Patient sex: M
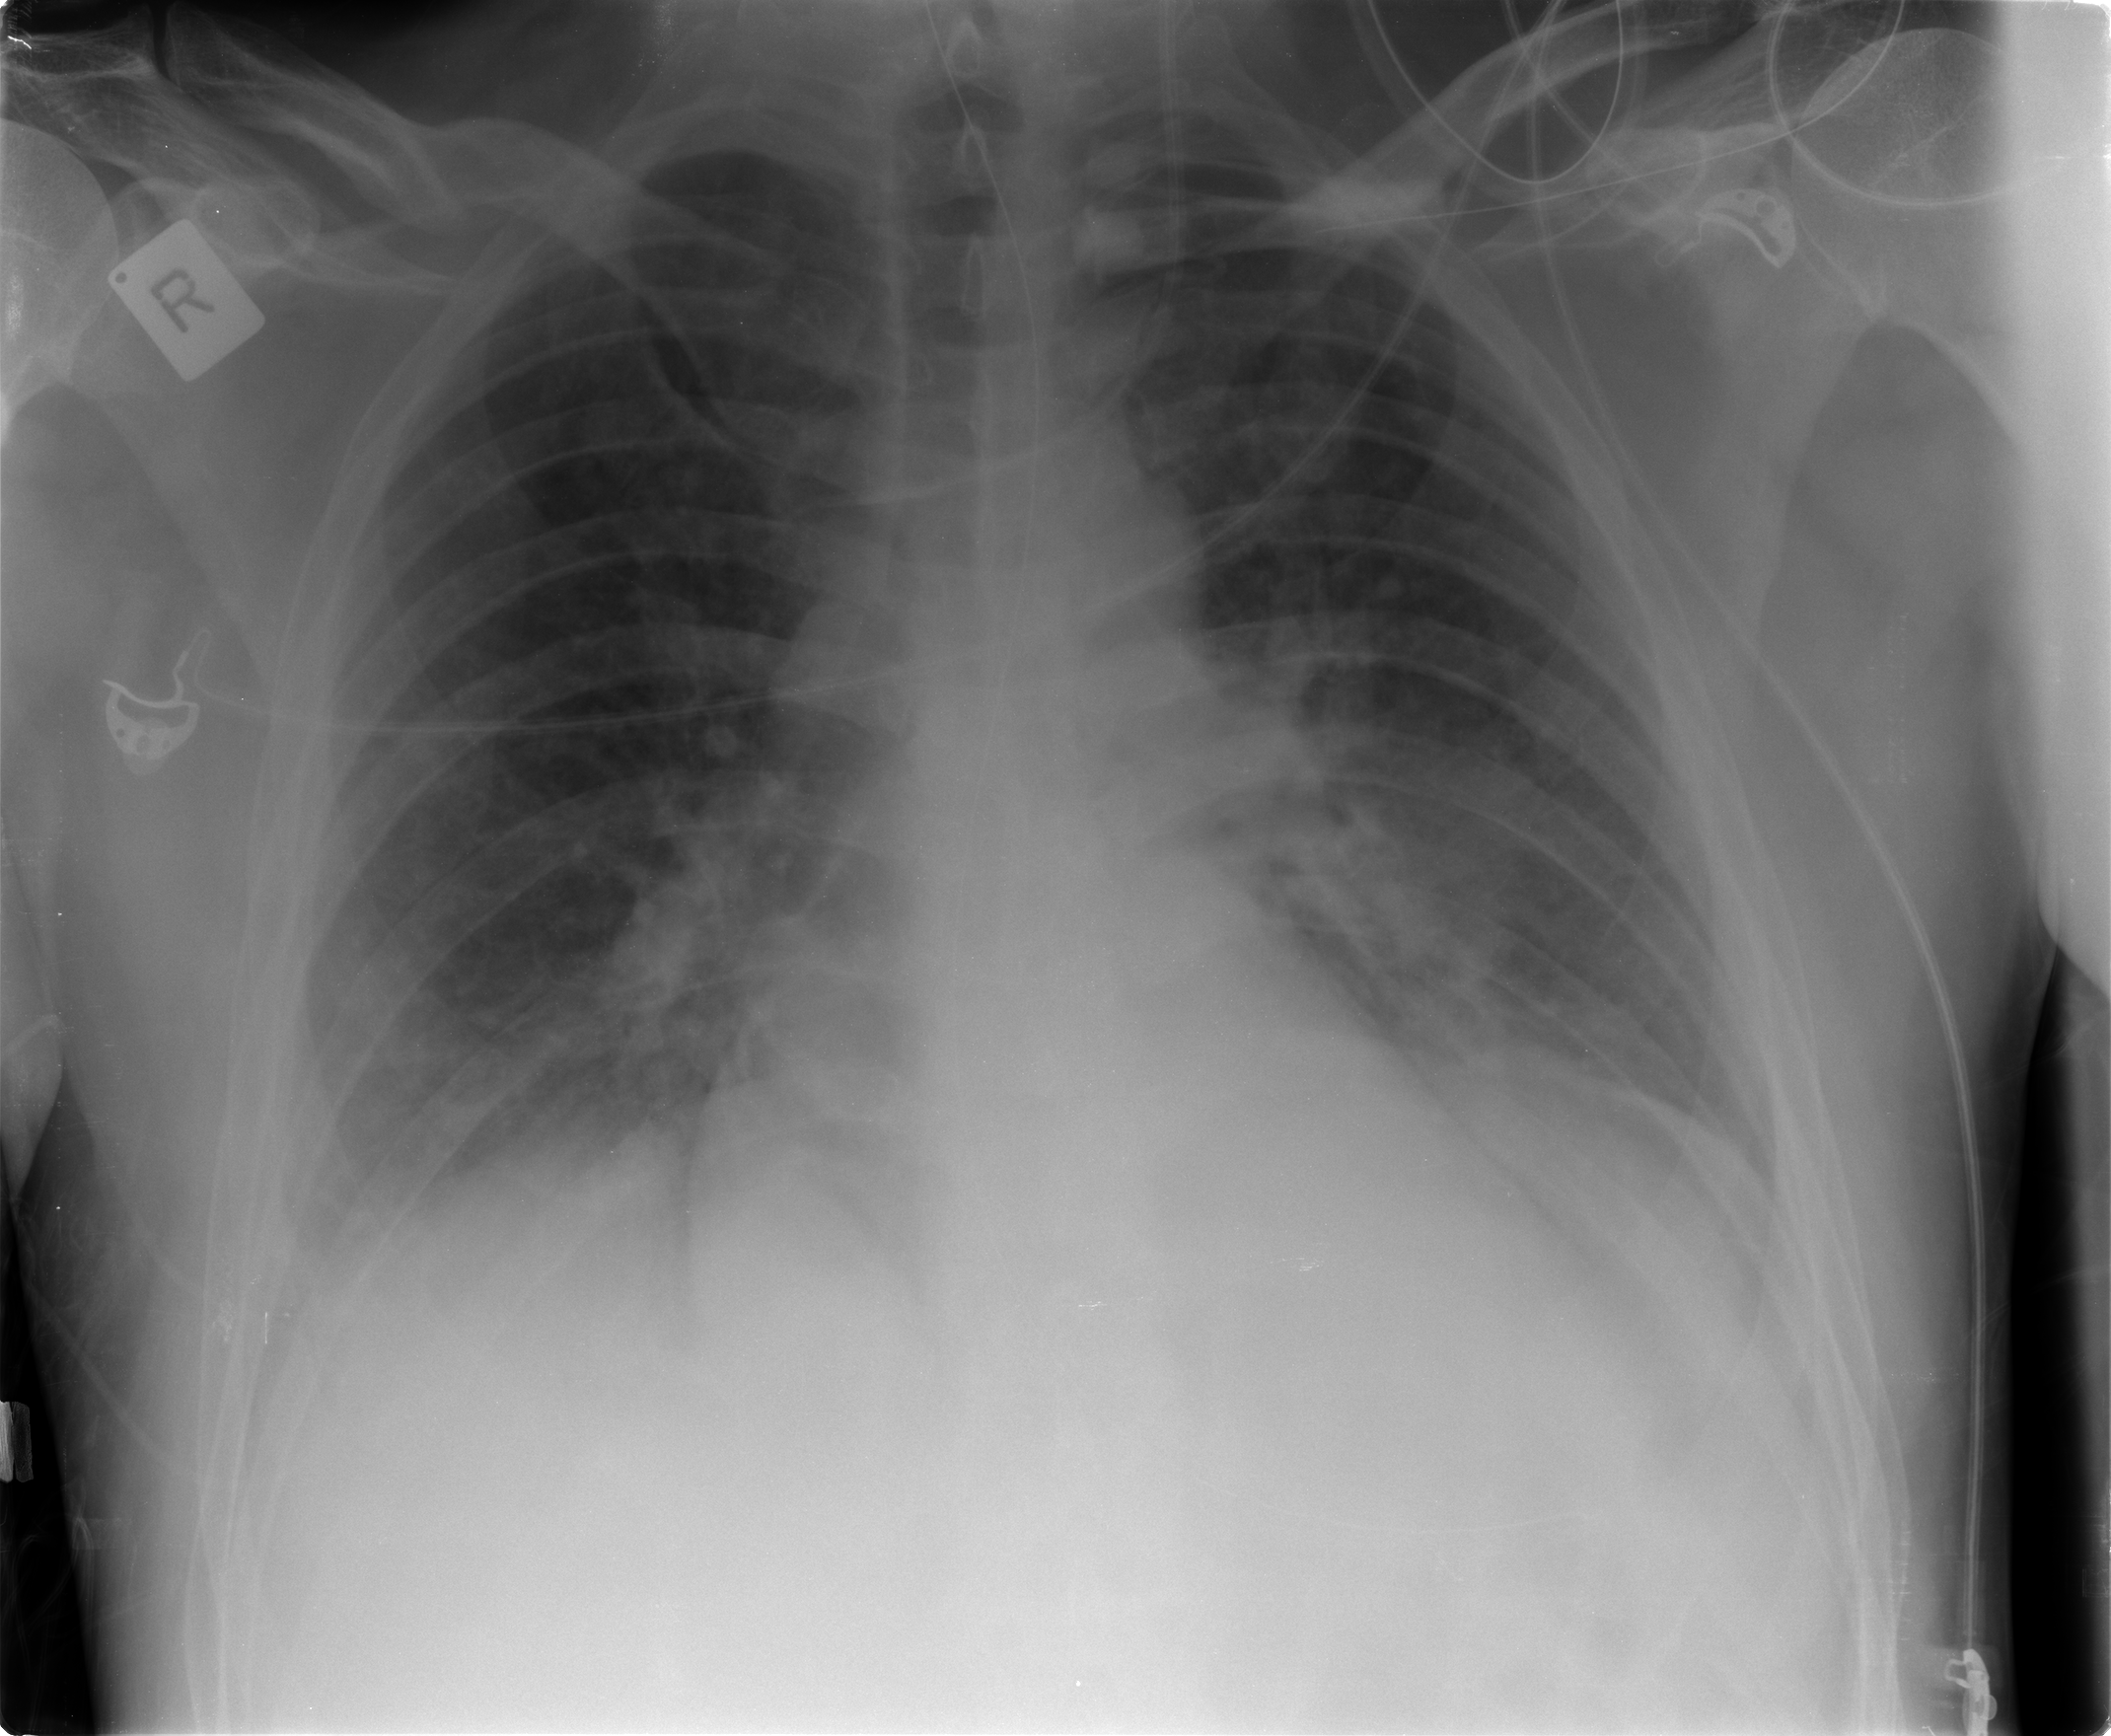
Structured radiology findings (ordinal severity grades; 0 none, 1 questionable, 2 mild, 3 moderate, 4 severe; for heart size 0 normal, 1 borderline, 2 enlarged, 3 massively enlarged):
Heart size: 2
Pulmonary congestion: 2
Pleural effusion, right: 2
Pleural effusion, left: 2
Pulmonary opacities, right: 1
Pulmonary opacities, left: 1
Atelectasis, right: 2
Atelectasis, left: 2